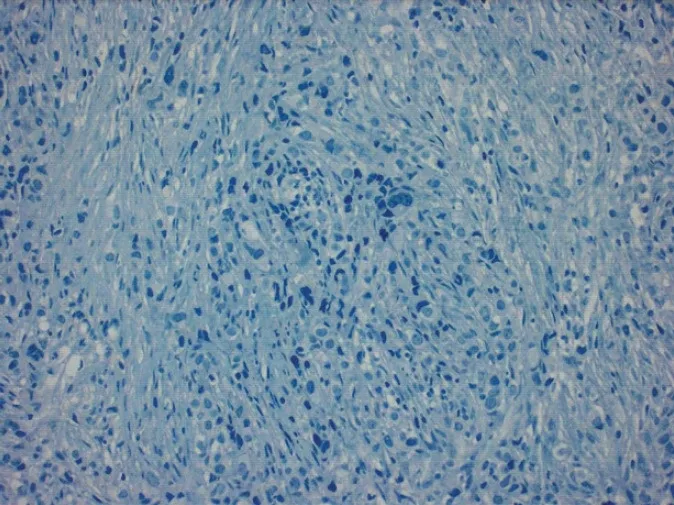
Absence of E-cadherin staining observed.
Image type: pathology (acid_fast)